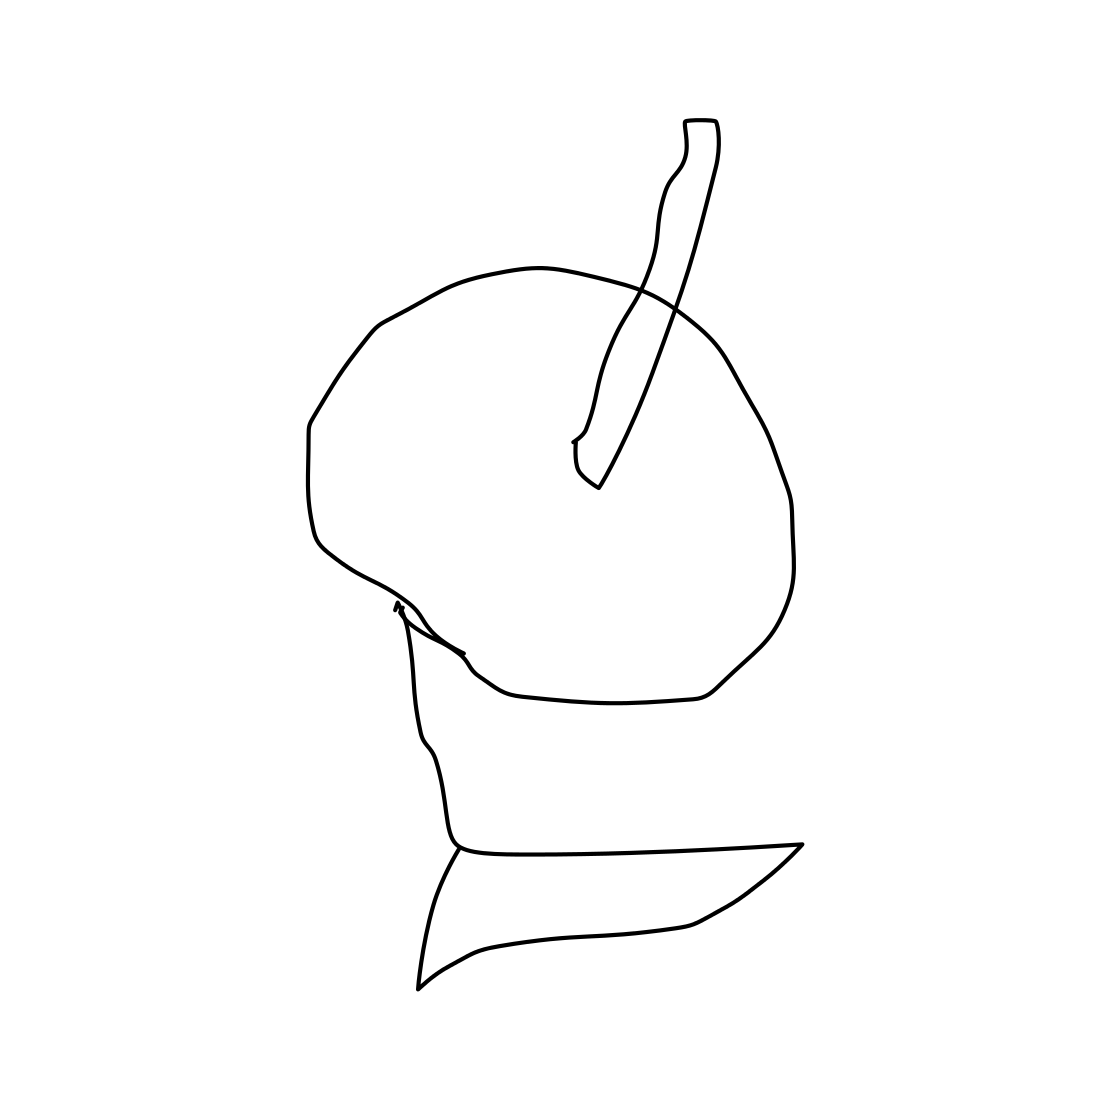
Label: satellite dish